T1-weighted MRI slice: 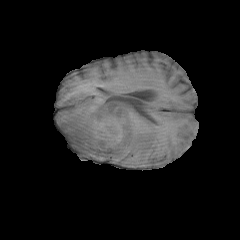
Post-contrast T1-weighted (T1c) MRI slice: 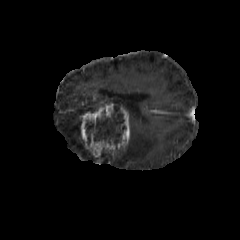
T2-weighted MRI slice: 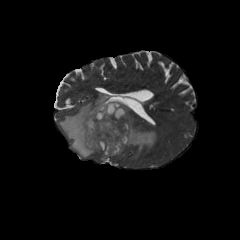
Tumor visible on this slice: yes